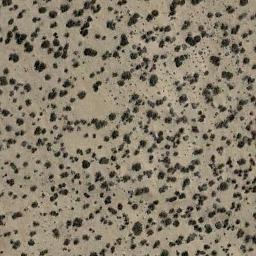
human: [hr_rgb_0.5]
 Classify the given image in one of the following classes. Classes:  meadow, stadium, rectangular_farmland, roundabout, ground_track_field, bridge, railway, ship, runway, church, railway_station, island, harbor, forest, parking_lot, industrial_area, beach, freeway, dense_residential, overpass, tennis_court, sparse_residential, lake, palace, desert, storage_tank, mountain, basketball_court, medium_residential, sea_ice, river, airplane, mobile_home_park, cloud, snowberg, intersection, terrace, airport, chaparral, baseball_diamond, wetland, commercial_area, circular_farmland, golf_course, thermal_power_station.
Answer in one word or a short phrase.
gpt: chaparral